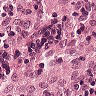
Metastatic tissue present: no